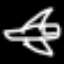
Label: airplane